Interaction volume radius: 5 \u00c5
Interaction volume height: 10 \u00c5
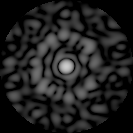
Disorder parameter: 0.8039